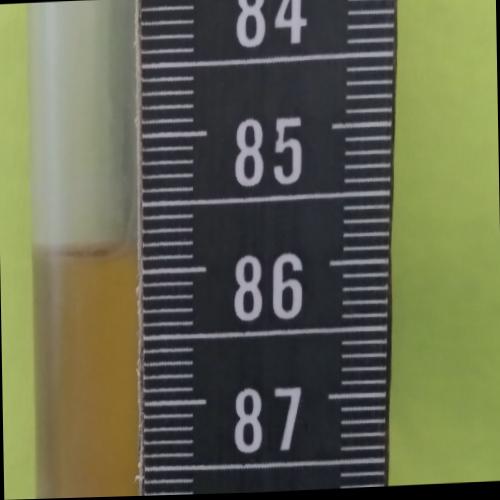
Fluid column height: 85.8 cm